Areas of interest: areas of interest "Tennis Court"
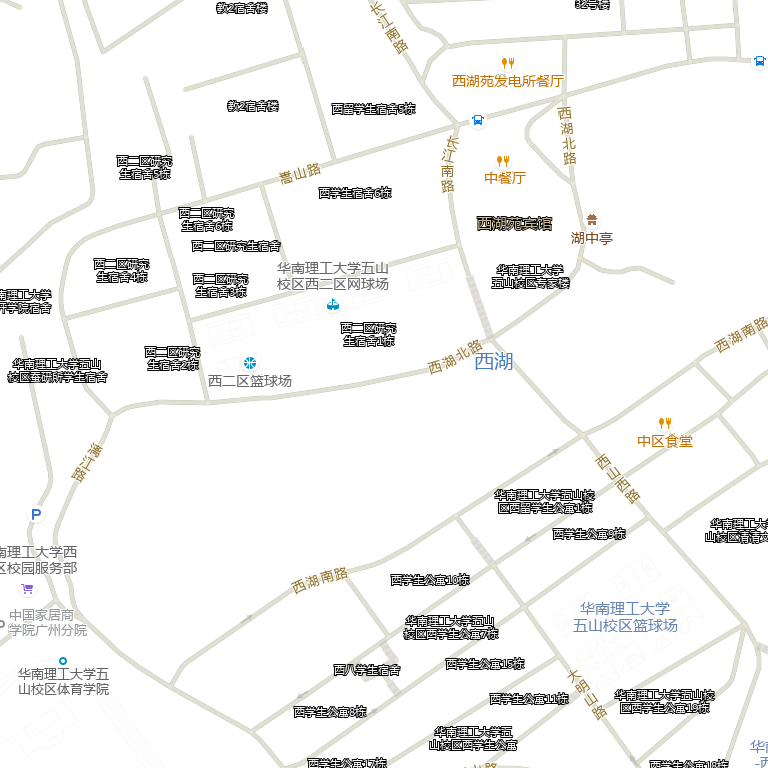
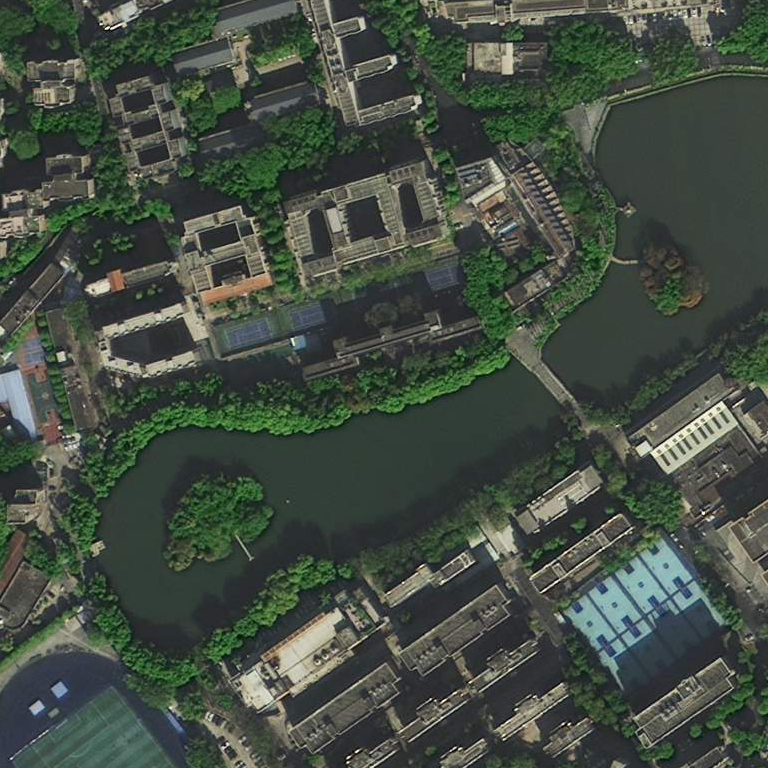